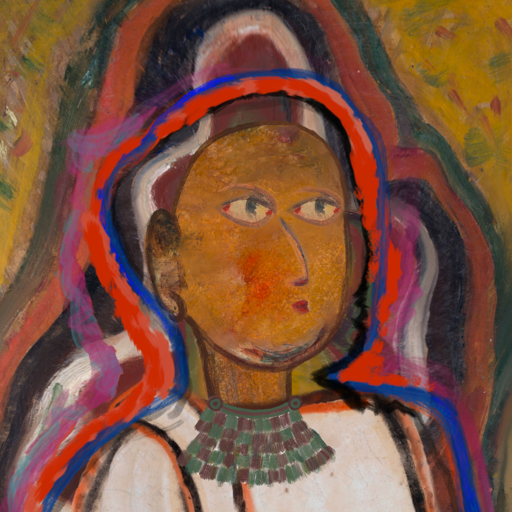
Background: AfterRaid, Head And Neck Side: Pipe, Face Side: GypsyMother, Bust: Roy_Bahadur, Hair Side: Experience, Head Accessory: Blank, Second Necklace: After_Raid, Necklace: Blank, Baby: Blank